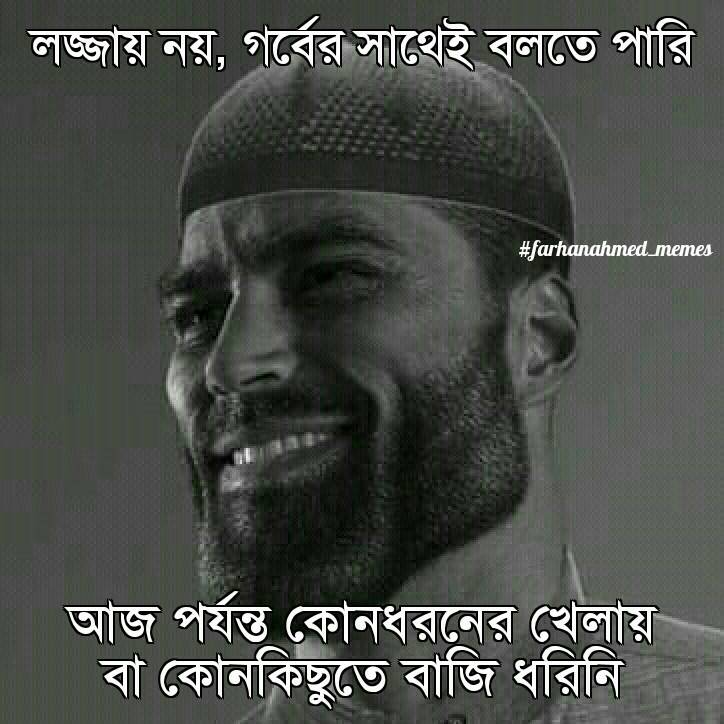
Text: লজ্জায় নয়; গর্বের সাথেই বলতে পারি আজ পর্যন্ত কোন ধরনের খেলায় বা কোন কিছুতে বাজি ধরিনি
Label: Non Hate